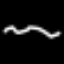
Label: squiggle